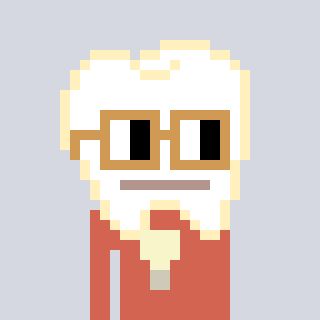
a pixel art character with square brown glasses, a tooth-shaped head and a peachy-colored body on a cool background